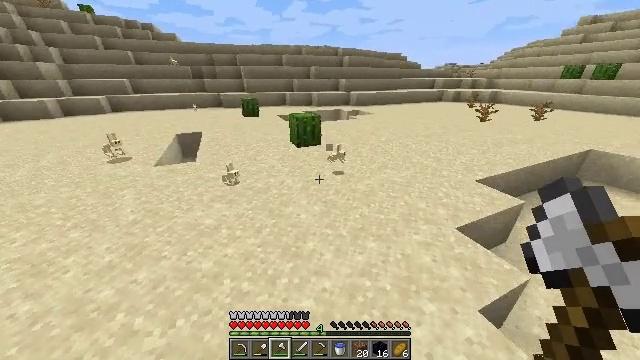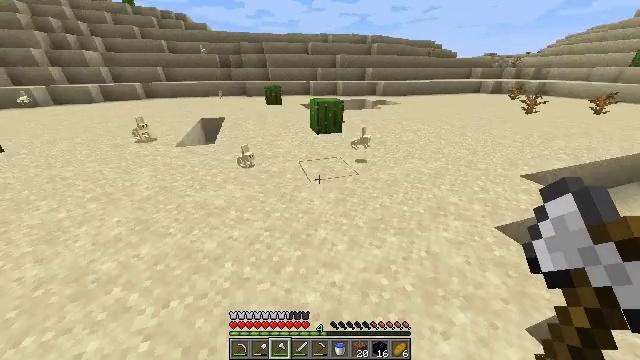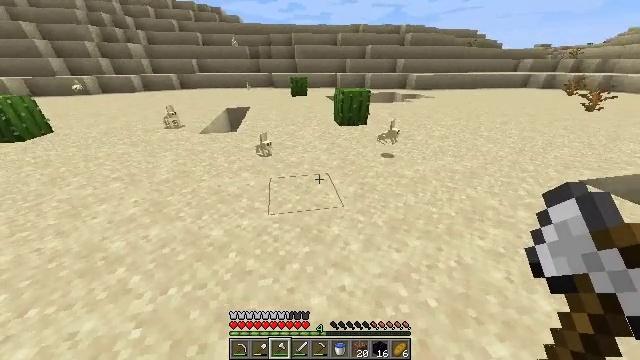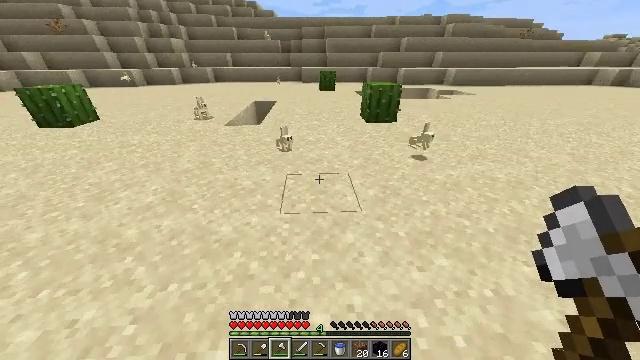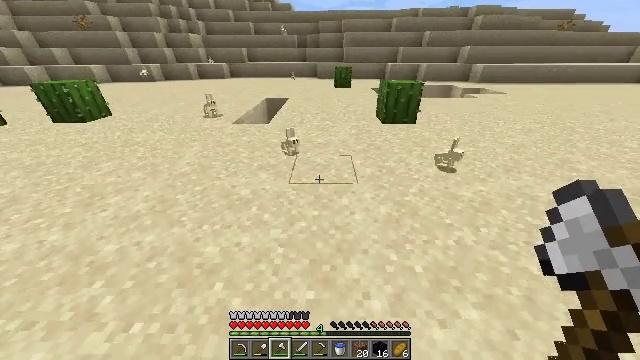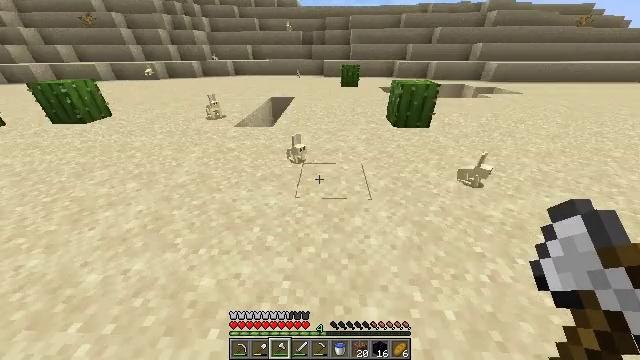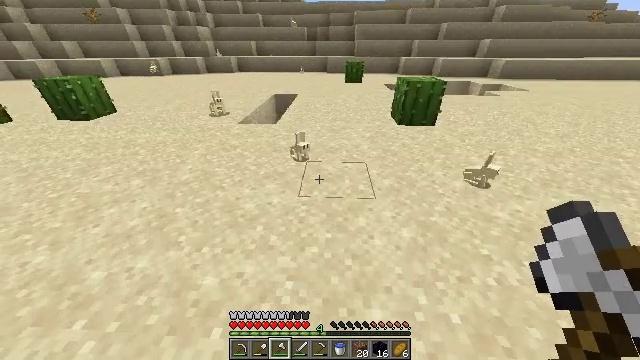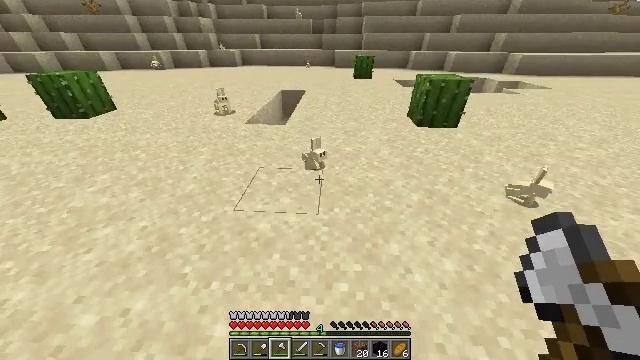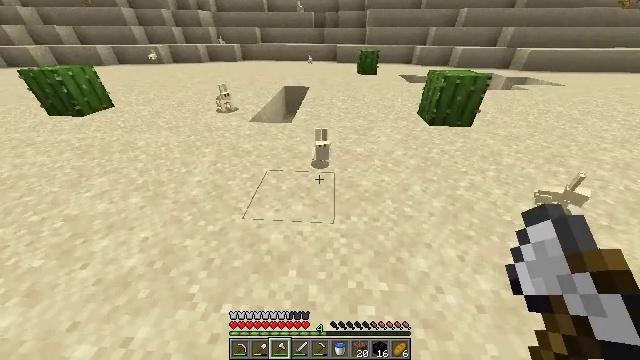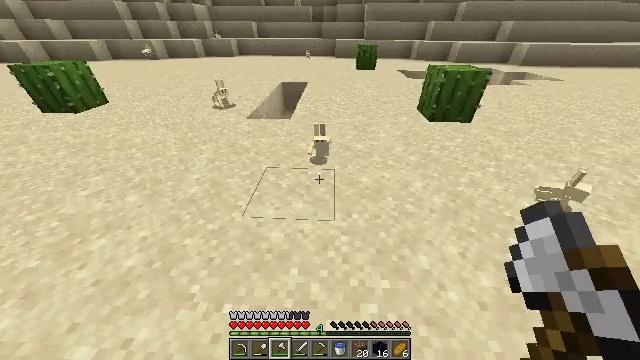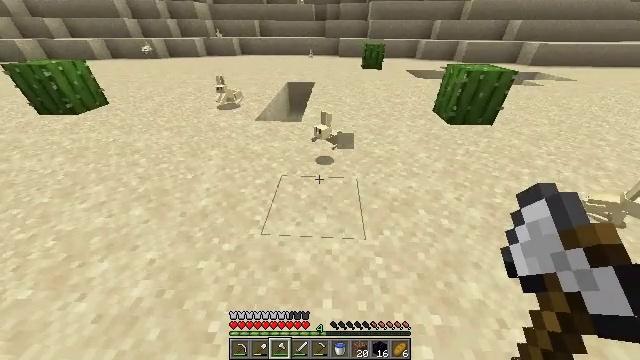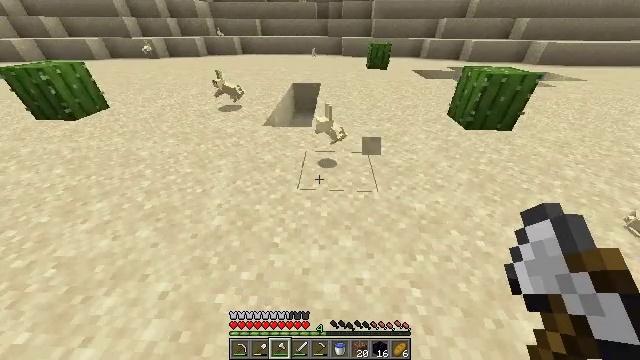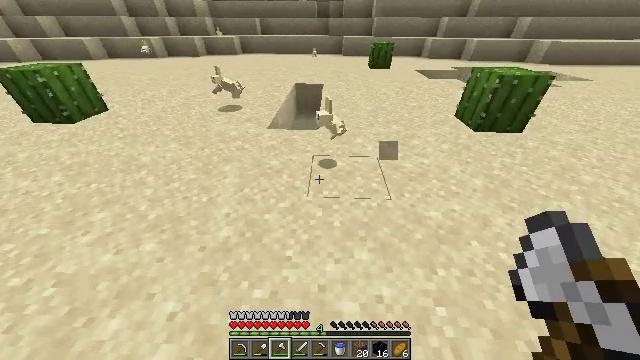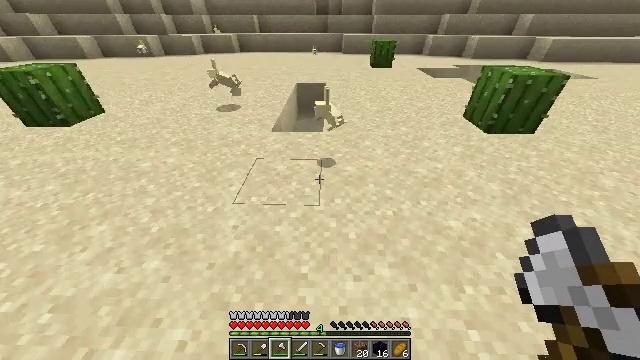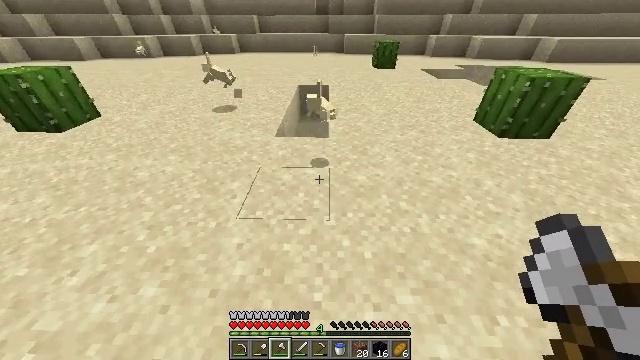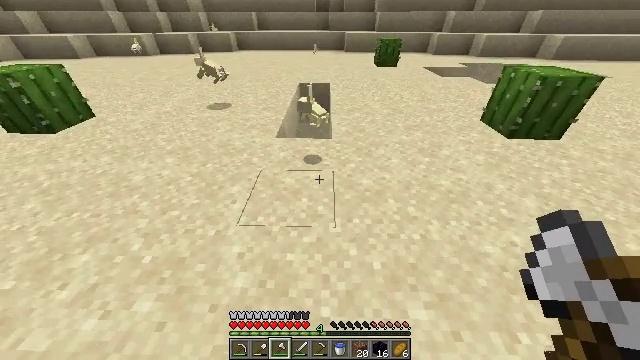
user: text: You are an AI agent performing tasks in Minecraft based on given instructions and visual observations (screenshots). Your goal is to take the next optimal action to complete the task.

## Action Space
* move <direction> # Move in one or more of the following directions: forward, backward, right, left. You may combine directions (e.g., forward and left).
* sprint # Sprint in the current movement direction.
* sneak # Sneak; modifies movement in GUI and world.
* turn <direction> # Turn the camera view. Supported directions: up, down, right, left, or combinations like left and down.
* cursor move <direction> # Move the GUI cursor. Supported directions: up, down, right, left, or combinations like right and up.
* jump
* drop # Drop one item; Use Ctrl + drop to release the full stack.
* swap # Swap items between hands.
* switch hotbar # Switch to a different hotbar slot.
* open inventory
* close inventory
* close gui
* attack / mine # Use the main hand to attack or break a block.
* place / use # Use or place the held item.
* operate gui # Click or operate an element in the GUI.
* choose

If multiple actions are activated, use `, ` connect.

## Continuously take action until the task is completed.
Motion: motion action
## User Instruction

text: Kill mobs.
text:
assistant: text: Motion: move forward, sprint, turn left and down
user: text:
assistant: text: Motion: move forward, turn left and down
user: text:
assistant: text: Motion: move forward, turn left and down
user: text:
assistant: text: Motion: move forward and move left, turn left
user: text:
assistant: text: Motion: move forward and move left, turn left
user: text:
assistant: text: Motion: move forward and move left
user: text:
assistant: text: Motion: move forward and move left, turn down
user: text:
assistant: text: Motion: move forward and move left, turn down
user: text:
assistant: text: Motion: move forward and move left, turn down
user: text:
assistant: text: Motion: move forward and move left
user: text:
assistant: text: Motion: move forward and move left
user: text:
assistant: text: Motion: move forward and move left
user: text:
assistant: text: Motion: move forward
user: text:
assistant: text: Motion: no_op
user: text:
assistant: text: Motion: no_op
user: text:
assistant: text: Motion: no_op
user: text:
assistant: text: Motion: no_op
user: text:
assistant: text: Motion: no_op
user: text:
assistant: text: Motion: no_op
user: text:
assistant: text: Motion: no_op
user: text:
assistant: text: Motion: no_op
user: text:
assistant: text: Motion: no_op
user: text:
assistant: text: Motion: no_op
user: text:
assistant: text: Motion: no_op
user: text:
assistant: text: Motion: move forward and move left
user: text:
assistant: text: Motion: move forward and move left, turn left
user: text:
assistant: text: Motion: move forward and move left, turn left and up
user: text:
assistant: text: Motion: move forward and move left, turn left and up
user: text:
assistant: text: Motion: move forward, turn left and up
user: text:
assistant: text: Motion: move forward, turn left